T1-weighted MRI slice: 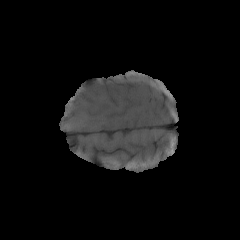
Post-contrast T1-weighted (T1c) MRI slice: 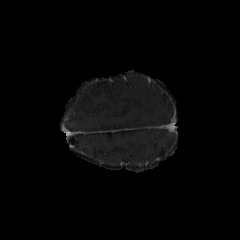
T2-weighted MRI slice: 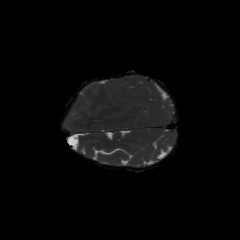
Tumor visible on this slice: no